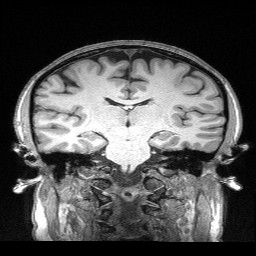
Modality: T1w
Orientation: sagittal
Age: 30
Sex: female